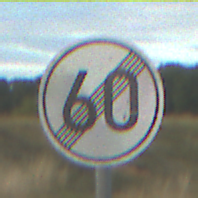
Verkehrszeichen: EndeGeschwindigkeit60
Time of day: SunriseSunset
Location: Outdoor (RoadRail)
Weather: PartlyCloudy
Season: NotSpecified
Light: Natural